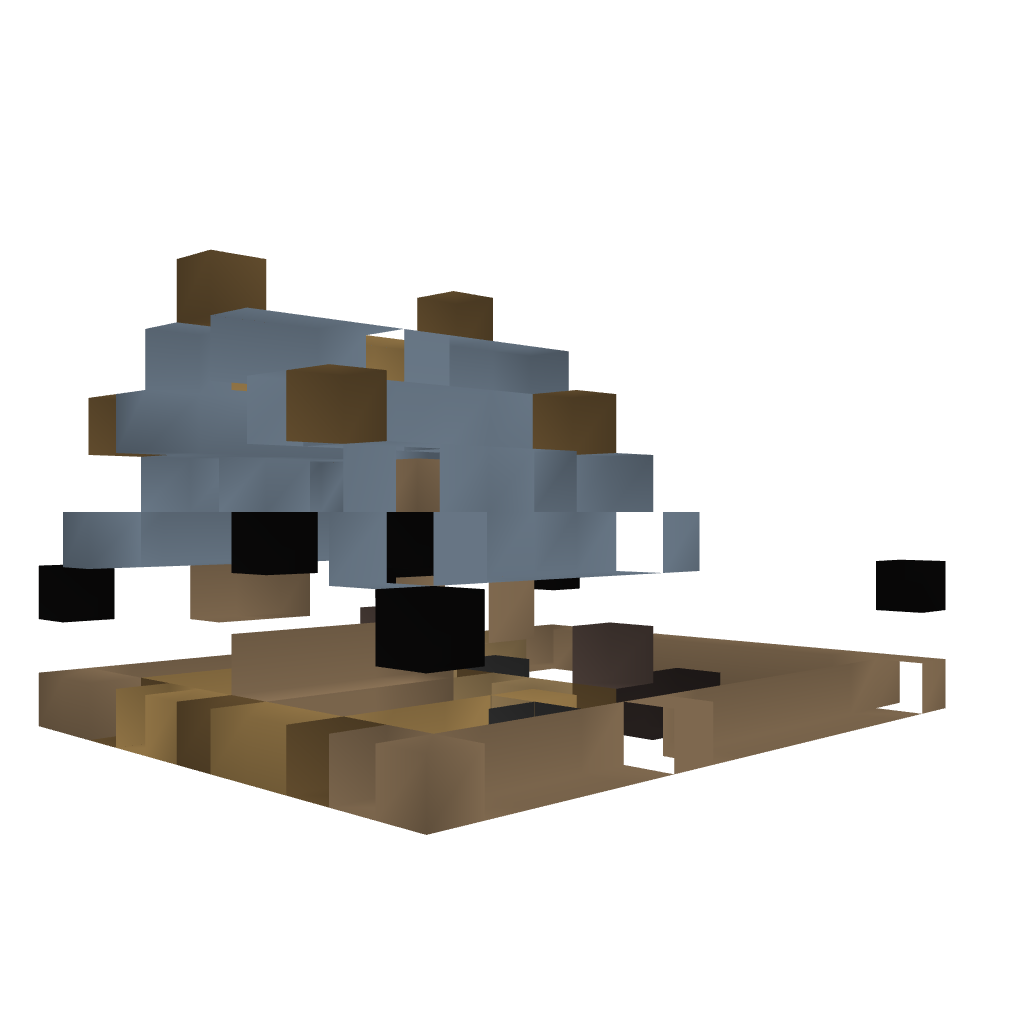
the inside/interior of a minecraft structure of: Horse Stables